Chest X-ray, AP view. Patient: 68 years old, sex M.
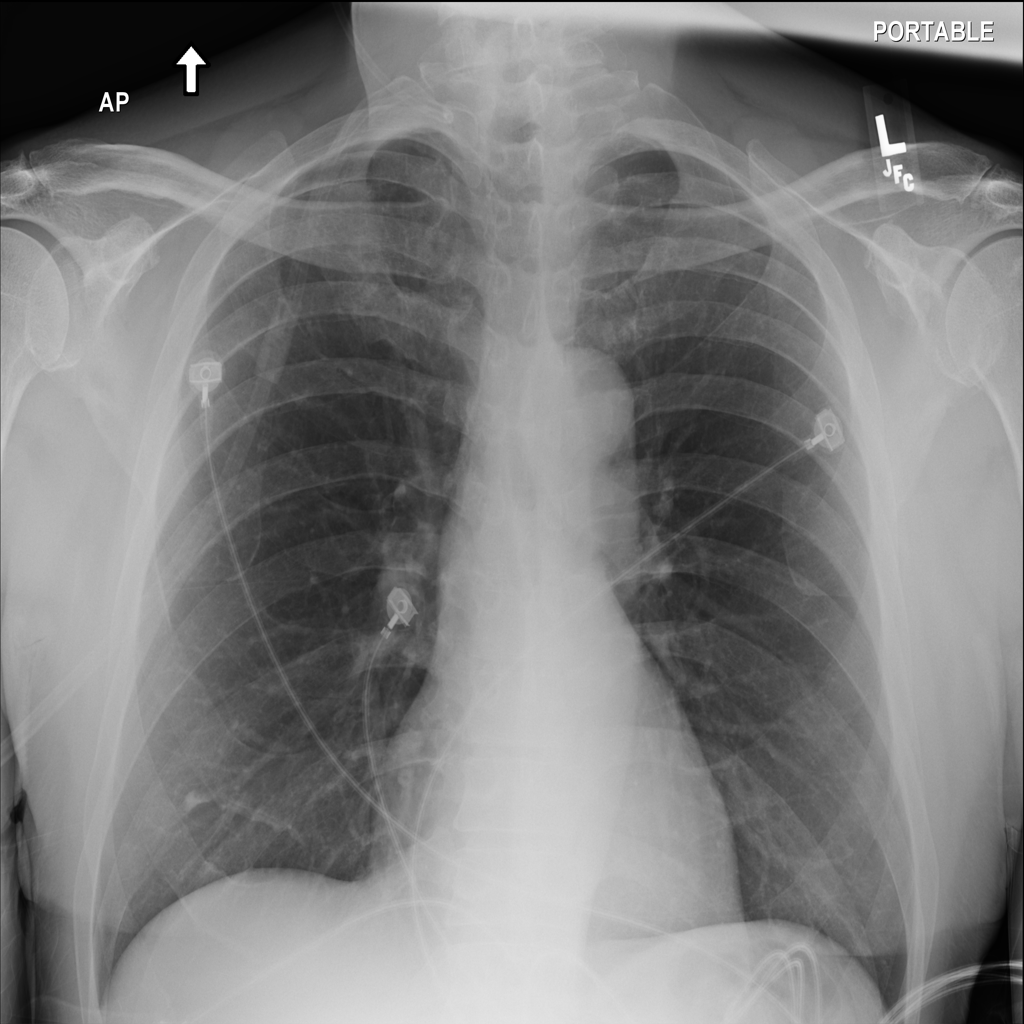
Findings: No Finding